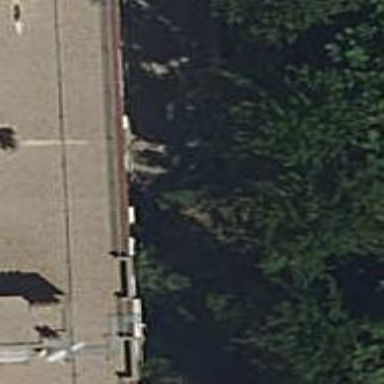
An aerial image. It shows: Retaining wall.